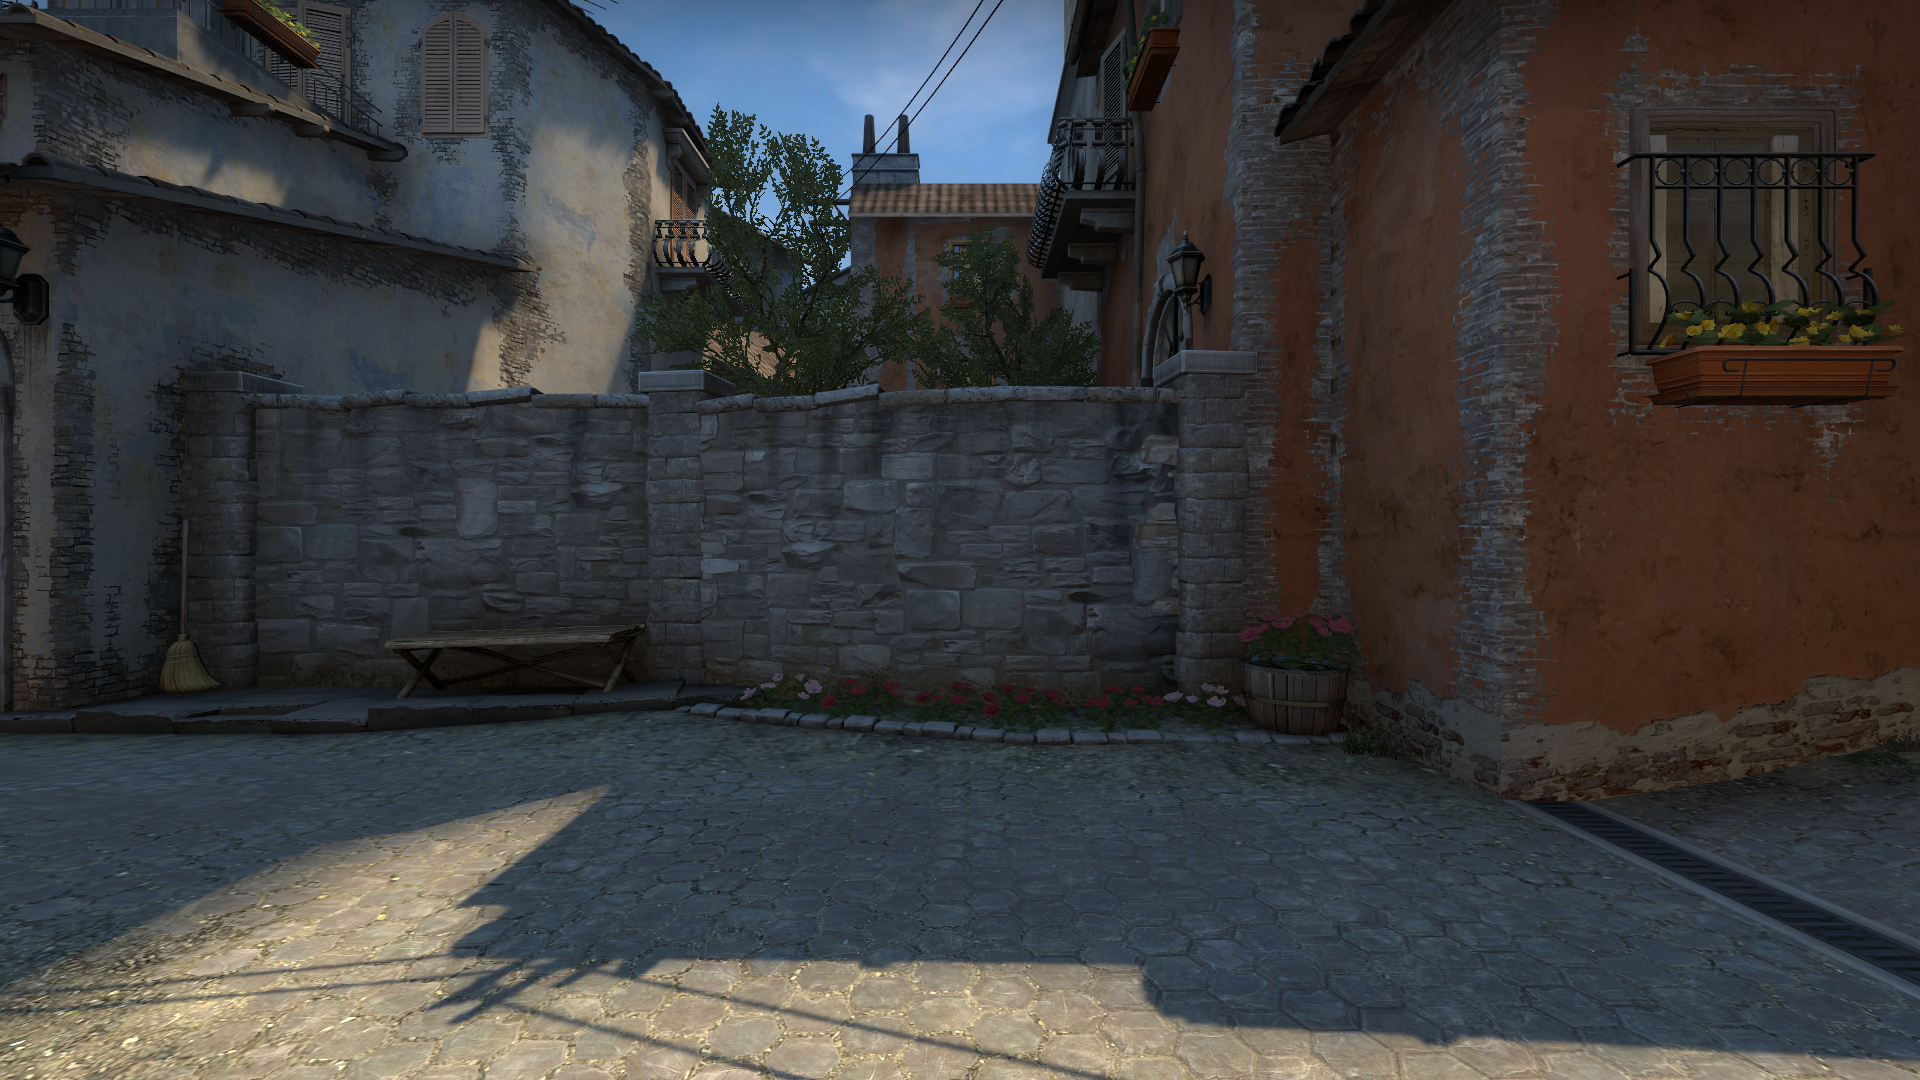
Map: de_inferno